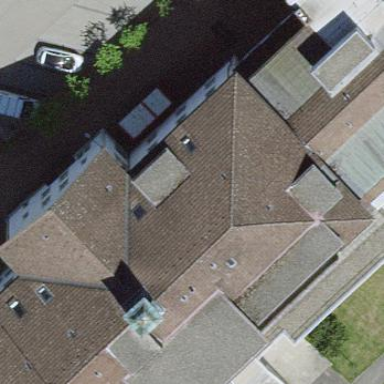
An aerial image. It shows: Hospital building.